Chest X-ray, PA view. Patient: 34 years old, sex M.
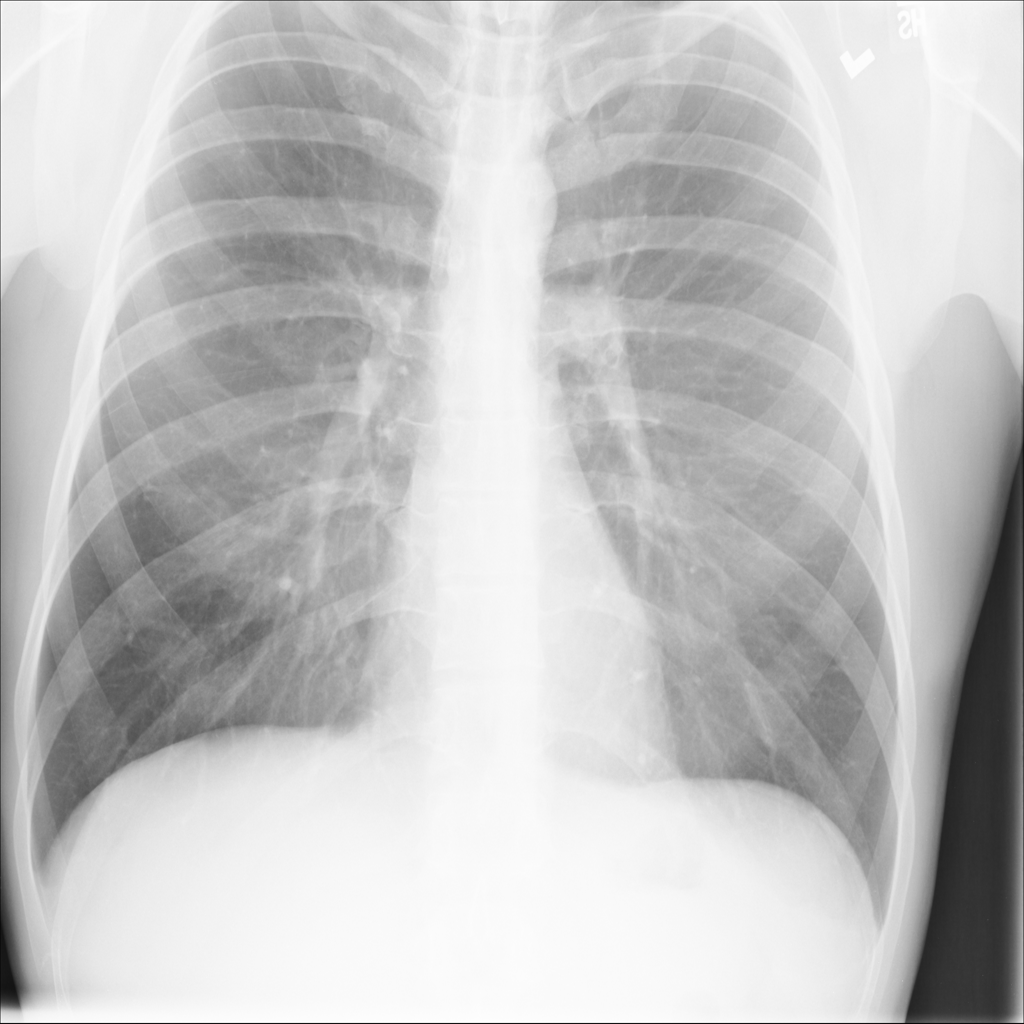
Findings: No Finding